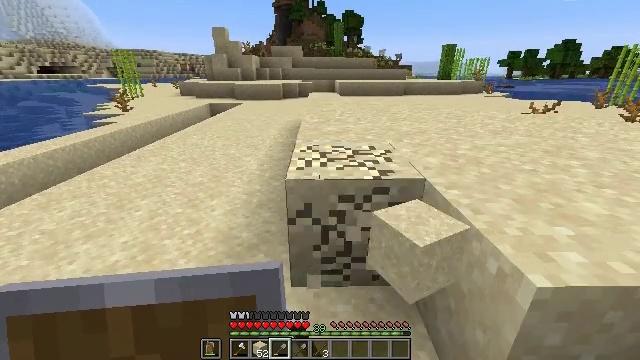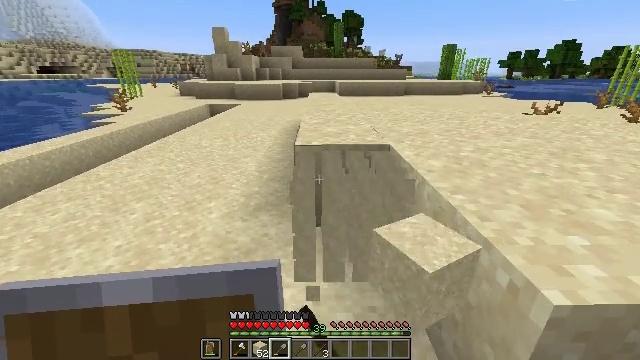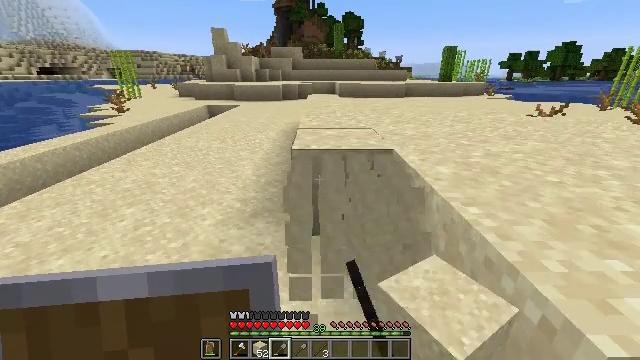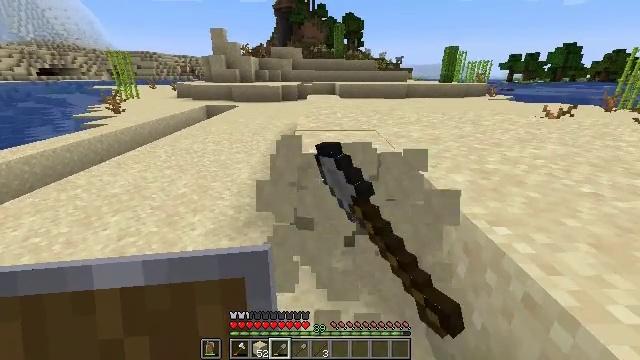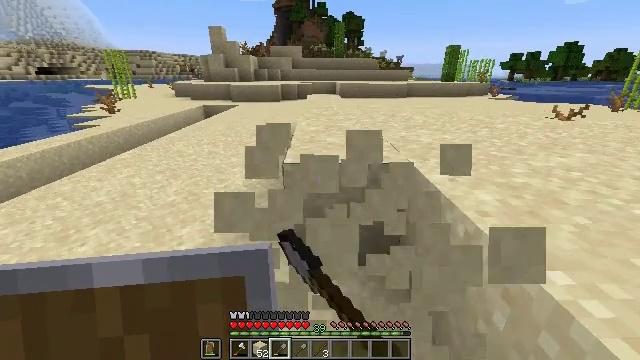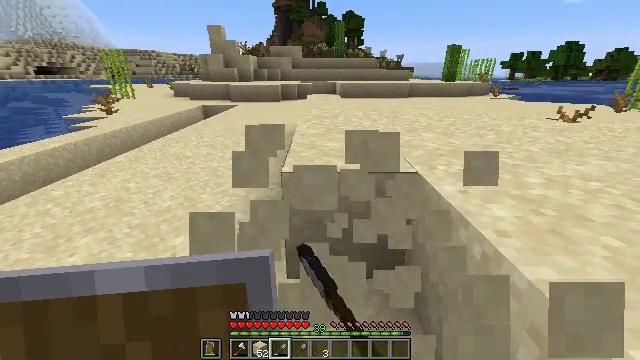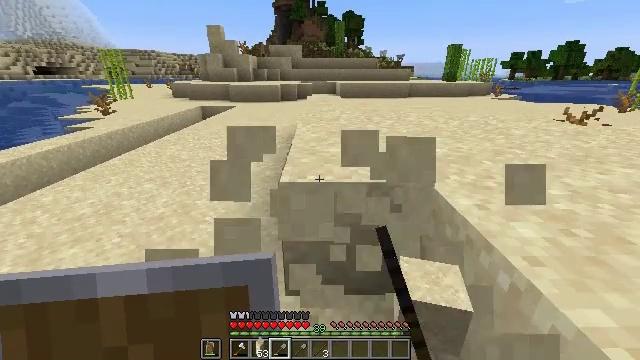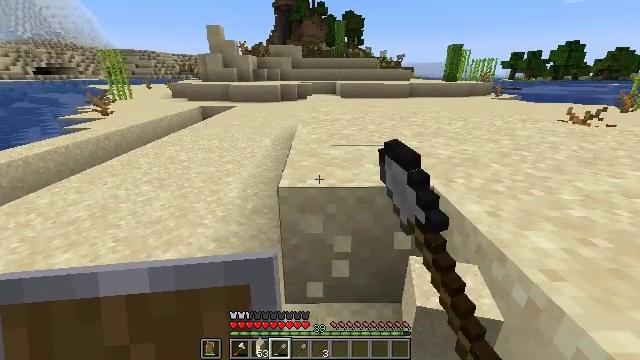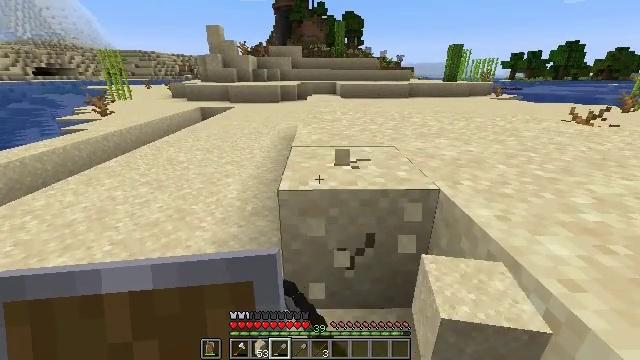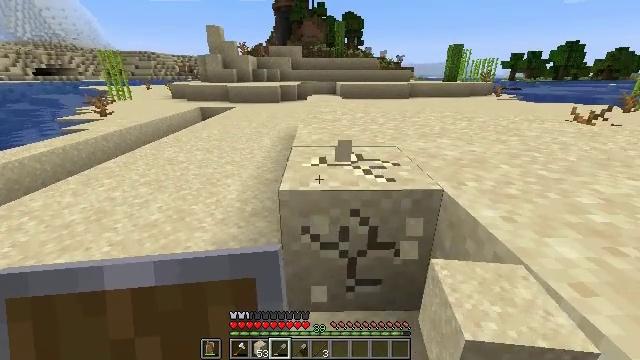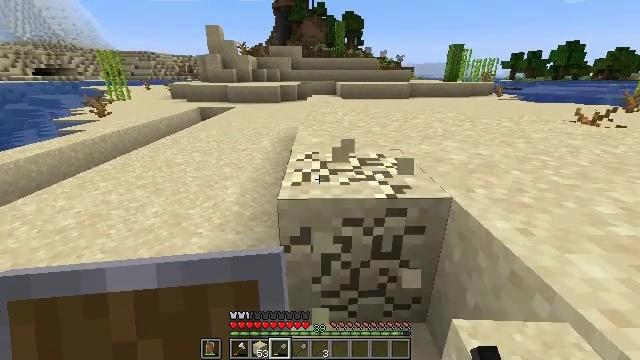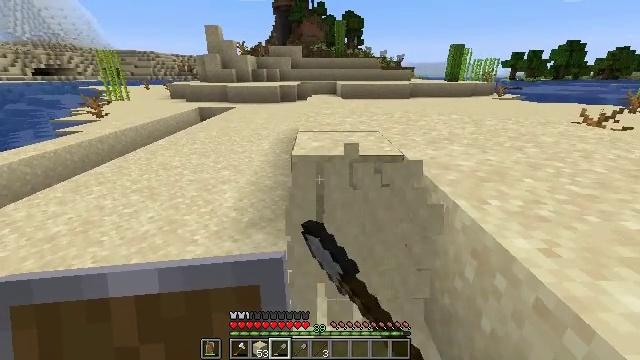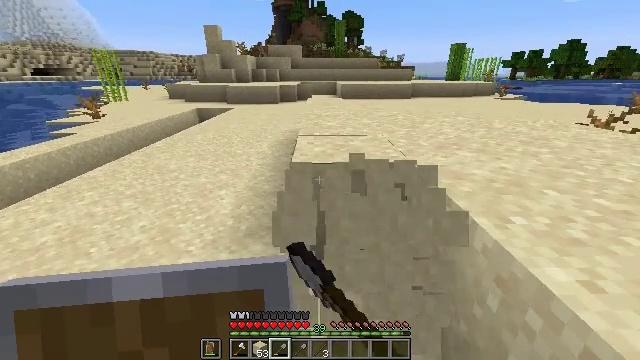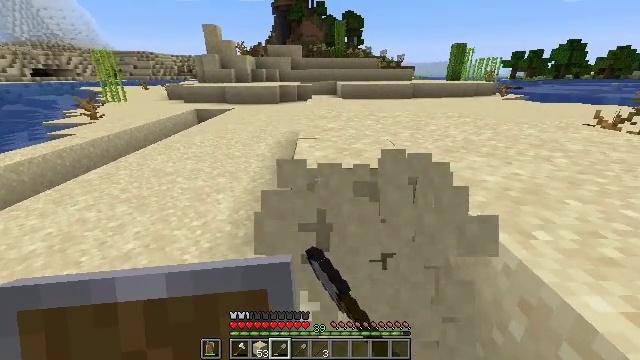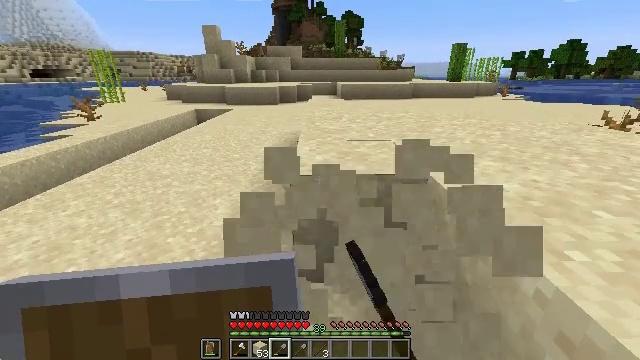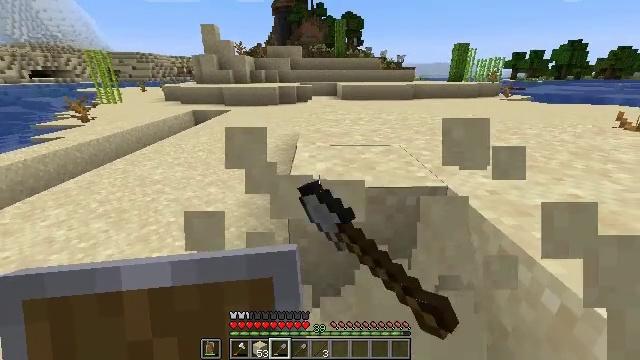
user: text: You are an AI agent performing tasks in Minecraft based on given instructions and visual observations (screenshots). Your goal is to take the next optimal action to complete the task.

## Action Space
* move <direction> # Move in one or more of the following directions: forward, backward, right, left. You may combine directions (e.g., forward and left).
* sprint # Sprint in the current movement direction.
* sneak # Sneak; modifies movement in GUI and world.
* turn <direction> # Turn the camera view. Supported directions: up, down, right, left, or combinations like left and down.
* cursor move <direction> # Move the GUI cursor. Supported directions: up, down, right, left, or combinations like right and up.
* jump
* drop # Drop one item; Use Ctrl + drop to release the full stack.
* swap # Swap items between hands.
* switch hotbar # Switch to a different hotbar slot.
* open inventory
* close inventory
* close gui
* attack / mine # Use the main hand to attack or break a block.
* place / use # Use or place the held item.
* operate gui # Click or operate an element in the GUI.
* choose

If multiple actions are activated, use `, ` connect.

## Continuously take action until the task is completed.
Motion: motion action
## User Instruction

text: Mine sand by the water.
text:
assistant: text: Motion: move forward, attack / mine
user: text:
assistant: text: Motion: move forward, attack / mine
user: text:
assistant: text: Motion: move forward, attack / mine
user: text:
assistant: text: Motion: move forward, attack / mine
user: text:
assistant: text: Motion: move forward, attack / mine
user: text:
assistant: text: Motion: attack / mine
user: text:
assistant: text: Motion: attack / mine
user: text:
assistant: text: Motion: attack / mine
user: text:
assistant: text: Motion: attack / mine
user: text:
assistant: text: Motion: move forward, attack / mine
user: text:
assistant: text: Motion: move forward, attack / mine
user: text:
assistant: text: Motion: move forward, attack / mine
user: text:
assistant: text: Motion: move forward, attack / mine
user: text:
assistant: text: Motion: move forward, attack / mine
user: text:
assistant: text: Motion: attack / mine
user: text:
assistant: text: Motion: attack / mine
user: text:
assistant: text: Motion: attack / mine
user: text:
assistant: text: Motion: attack / mine
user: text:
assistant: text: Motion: attack / mine
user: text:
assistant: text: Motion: attack / mine
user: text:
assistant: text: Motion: attack / mine
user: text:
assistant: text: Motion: move forward, attack / mine
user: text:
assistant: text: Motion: move forward, attack / mine
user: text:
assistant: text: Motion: move forward, attack / mine
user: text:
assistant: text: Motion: move forward, attack / mine
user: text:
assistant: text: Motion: move forward, attack / mine
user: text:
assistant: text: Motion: attack / mine
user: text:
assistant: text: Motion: attack / mine
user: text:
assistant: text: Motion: attack / mine
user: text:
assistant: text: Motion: attack / mine